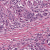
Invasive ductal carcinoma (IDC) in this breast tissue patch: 1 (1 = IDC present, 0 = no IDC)